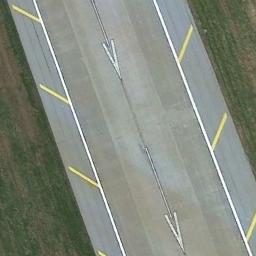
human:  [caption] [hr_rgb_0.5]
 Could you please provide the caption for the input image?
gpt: The runway is on the grass .

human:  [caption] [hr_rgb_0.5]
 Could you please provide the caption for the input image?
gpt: The runway is surrounded by grass .

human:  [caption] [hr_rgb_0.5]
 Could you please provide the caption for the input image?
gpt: Next to the runway is a green lawn with white arrows and dashes .

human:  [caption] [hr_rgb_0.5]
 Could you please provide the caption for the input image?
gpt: The runway goes through the lawn and some markings are on the runway .

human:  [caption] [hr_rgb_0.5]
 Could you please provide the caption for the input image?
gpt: There are green meadows beside the runway .